Here is the raw accelerometer signal from a rotor rig, plotted against time. What is the most likely rotor condition (normal, misalignment, unbalance, looseness)?
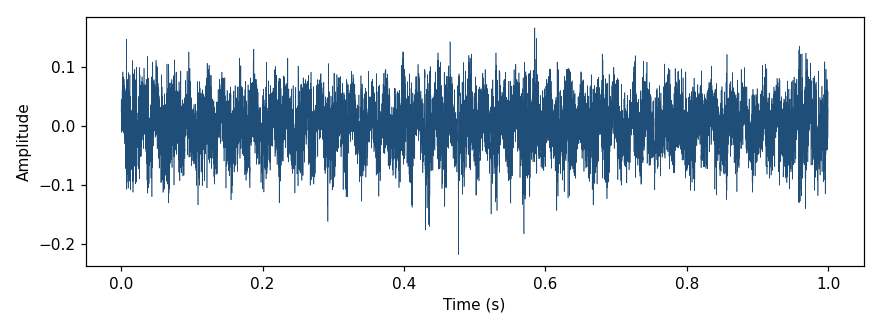
Answer: looseness